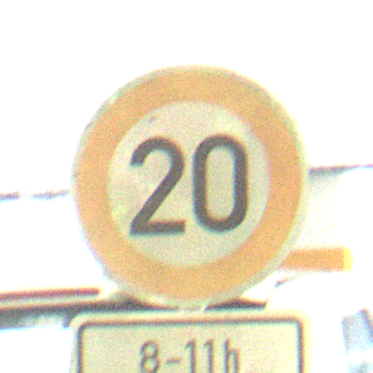
Verkehrszeichen: Geschwindigkeit20
Zusatzzeichen unten: ZeitangabenOhneBeschraenkungAufWochentage2
Umgebung: Indoor, Special
Tageszeit: NotSpecified
Wetter: NotSpecified
Licht: Artificial
Jahreszeit: NotSpecified
Kontrast: HighContrast